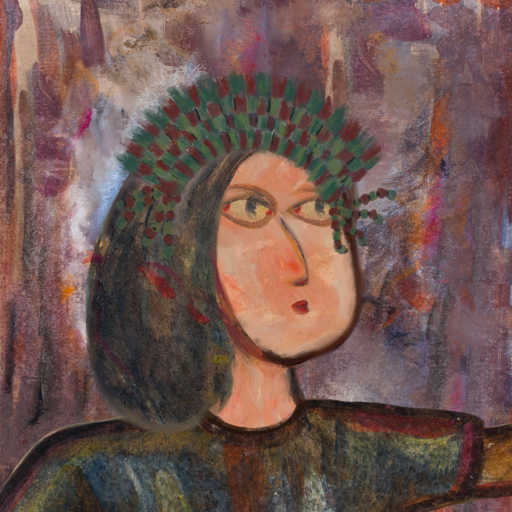
Background: Hypocrite, Head And Neck Side: Roy_Bahadur, Face Side: GypsyMother, Bust: Mosgoul, Hair Side: Gypsy_Mother, Head Accessory: After_Raid_Crown, Second Necklace: Blank, Necklace: Blank, Baby: Blank